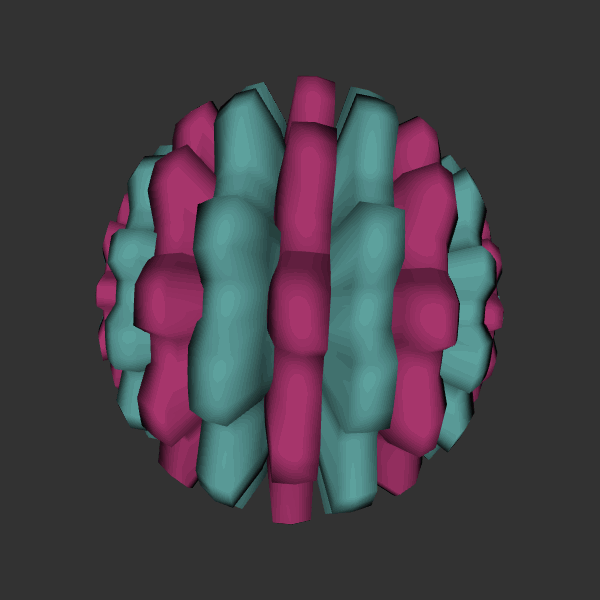
Background: dark